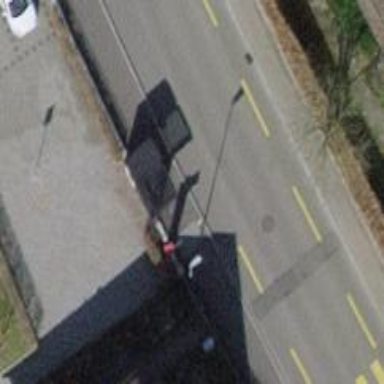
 serving as platform for public transportation."